Interaction volume radius: 10 \u00c5
Interaction volume height: 10 \u00c5
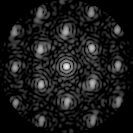
Disorder parameter: 0.2794